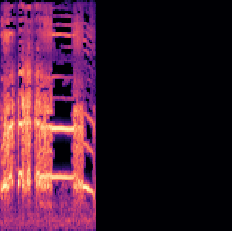
Sound class: Rooster